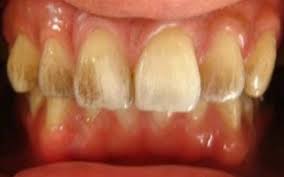
Condition: Tooth Discoloration